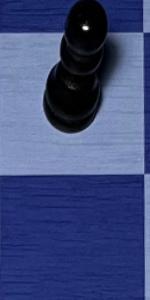
Label: Empty